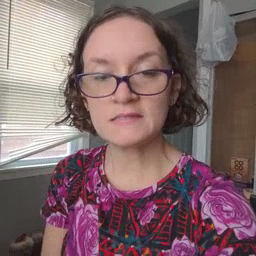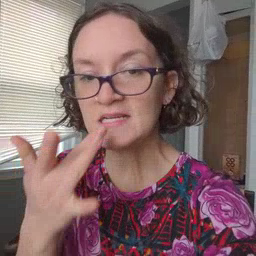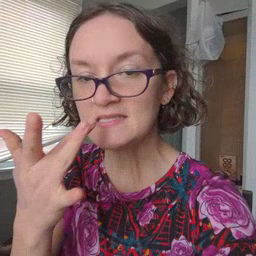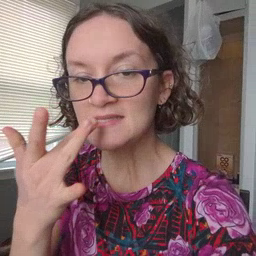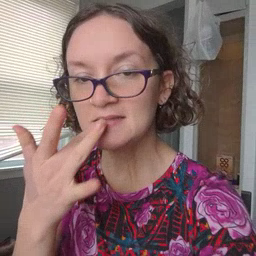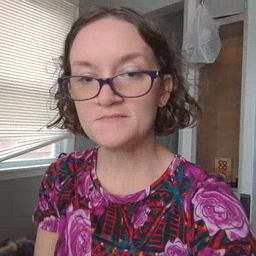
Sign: taste